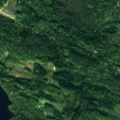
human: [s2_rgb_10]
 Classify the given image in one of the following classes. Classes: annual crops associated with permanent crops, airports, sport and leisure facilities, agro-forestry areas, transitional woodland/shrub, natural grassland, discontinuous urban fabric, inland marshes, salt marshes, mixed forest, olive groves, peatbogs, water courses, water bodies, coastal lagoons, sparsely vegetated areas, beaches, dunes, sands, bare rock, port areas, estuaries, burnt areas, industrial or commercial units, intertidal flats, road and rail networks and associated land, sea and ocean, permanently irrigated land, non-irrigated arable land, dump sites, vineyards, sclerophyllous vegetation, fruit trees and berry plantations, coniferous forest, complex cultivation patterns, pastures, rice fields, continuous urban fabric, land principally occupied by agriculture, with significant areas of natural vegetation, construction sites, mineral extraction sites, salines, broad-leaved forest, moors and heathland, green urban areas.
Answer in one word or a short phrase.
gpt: coniferous forest, mixed forest, water bodies